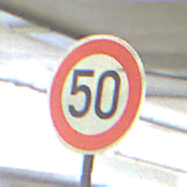
Verkehrszeichen: Geschwindigkeit50
Umgebung: Indoor, Special
Tageszeit: NotSpecified
Wetter: NotSpecified
Licht: Artificial
Jahreszeit: NotSpecified
Kontrast: HighContrast